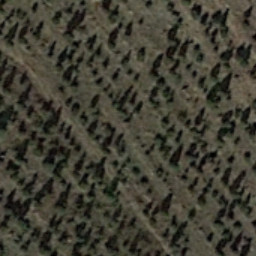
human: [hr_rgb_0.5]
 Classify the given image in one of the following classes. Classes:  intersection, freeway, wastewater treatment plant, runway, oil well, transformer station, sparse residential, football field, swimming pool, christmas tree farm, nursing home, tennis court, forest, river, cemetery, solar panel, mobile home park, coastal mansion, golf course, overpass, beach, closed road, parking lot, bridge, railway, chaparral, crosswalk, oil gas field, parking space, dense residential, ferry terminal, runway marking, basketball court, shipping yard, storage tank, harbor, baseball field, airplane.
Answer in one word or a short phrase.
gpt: christmas tree farm